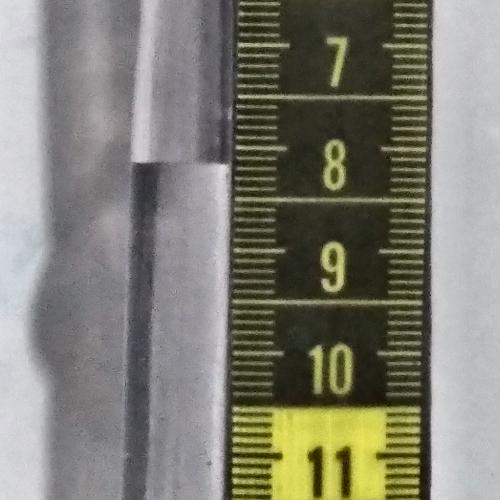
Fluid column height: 8.2 cm